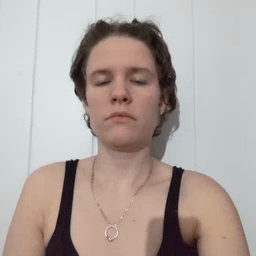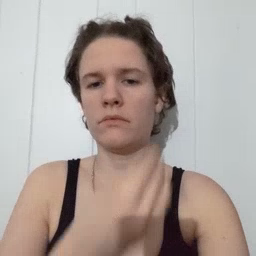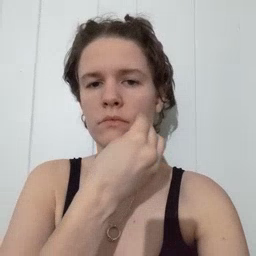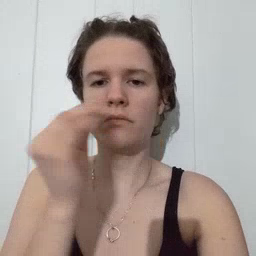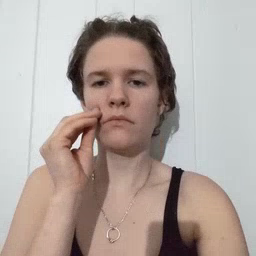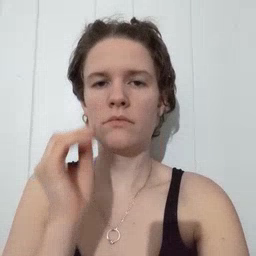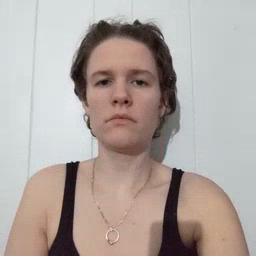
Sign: flower